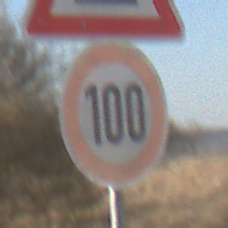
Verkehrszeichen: Geschwindigkeit100
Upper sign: UnebeneFahrbahn
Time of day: MorningAfternoon
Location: Outdoor (Nature)
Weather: PartlyCloudy
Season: NotSpecified
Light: Natural